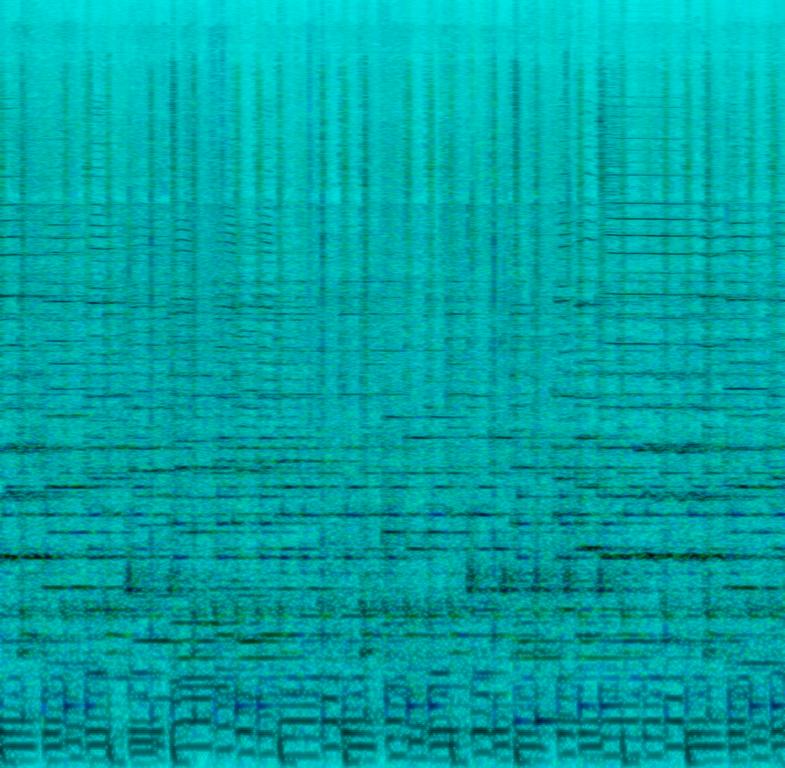
The salsa music features a melody being played by an electric guitar in unison with another instrument like flute or clarinet. The percussion is latin specific and drives the pulse of the music forward. A bass guitar alternates between playing the melody in unison with the electric guitar and playing something different. At the end of the music excerpt a brass section can be heard playing a short accentuated melody.